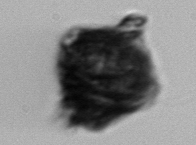
Label: Gonyaulax